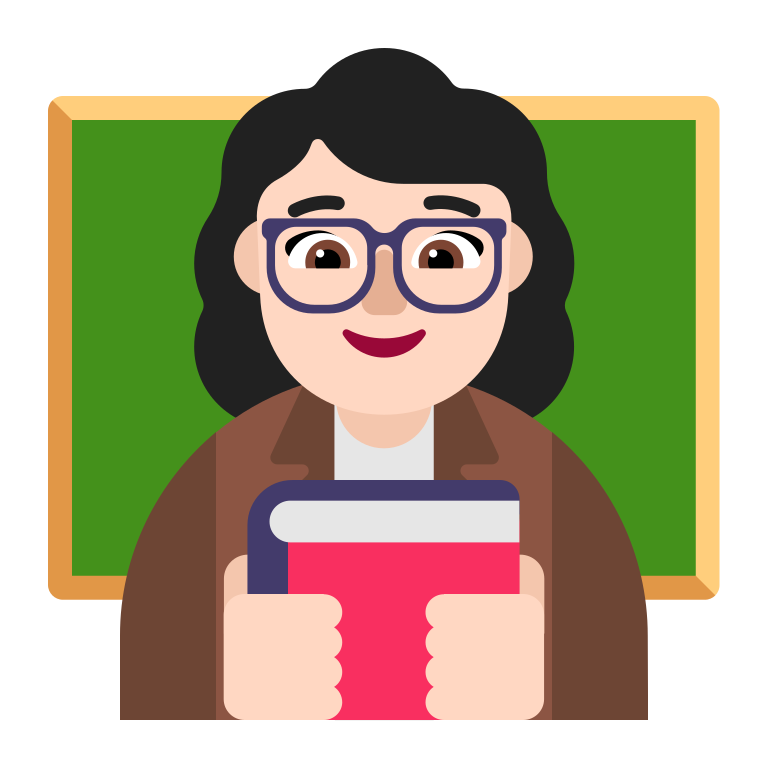
woman teacher flat light